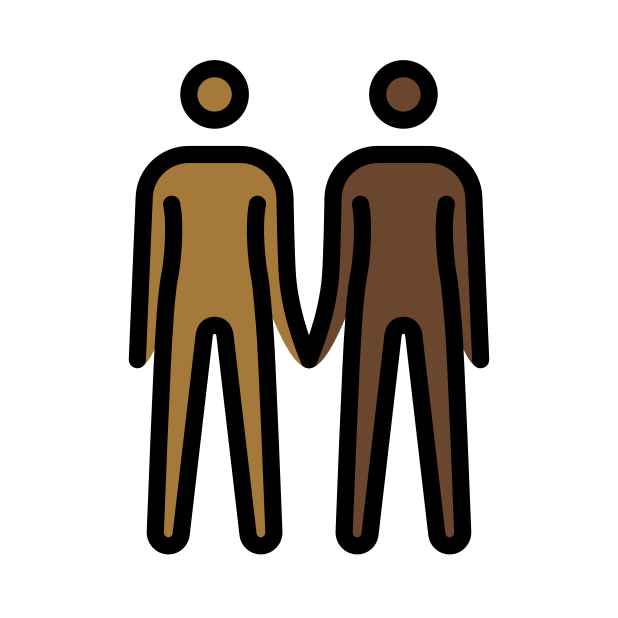
people holding hands: medium-dark skin tone, dark skin tone